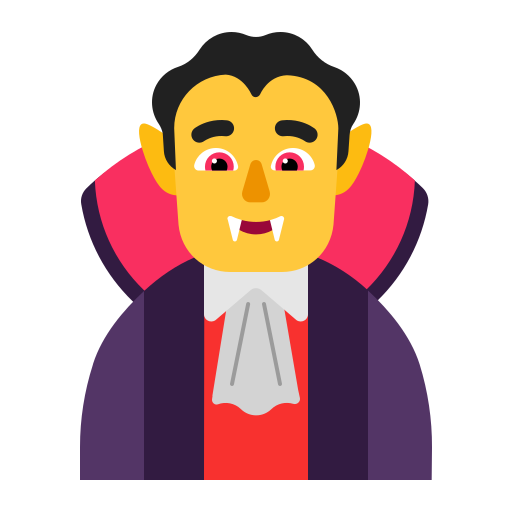
man vampire flat default